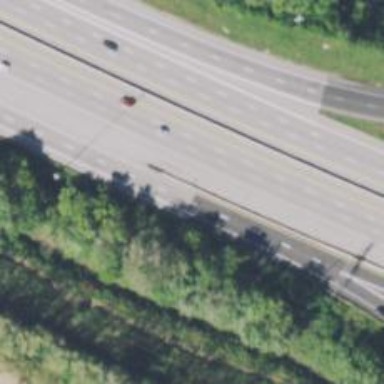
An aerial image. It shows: Motorway junction.